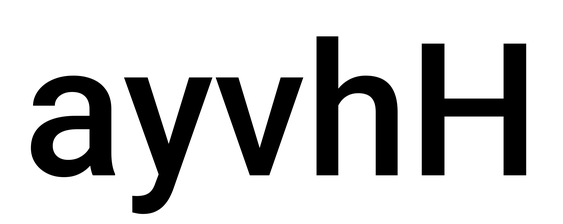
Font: Roboto_Medium